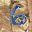
Label: 6